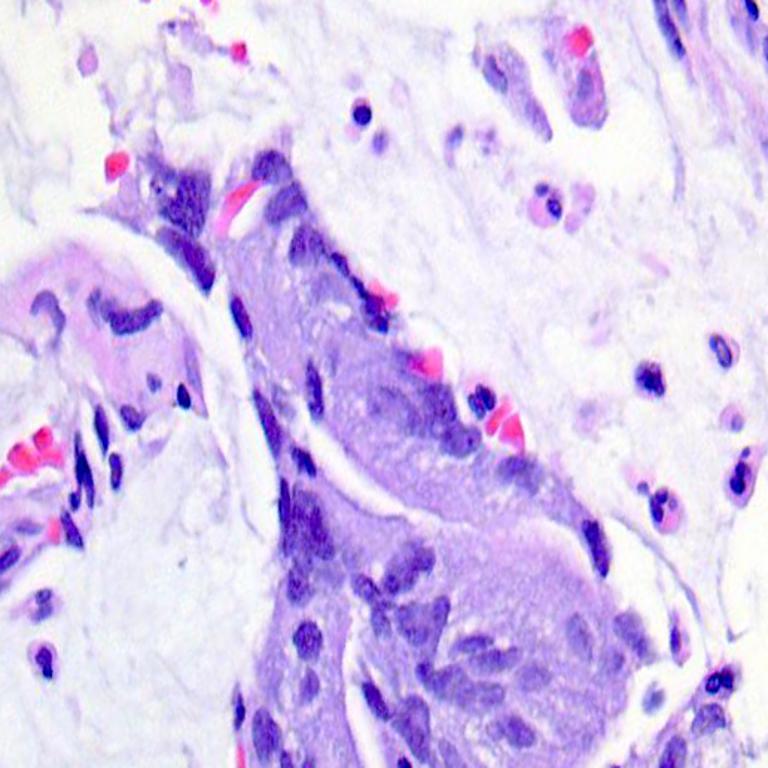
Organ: colon
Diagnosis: adenocarcinomas